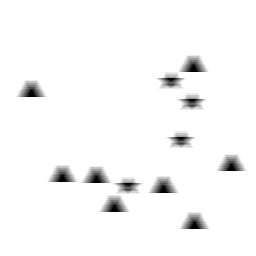
Squares: 0
Triangles: 8
Stars: 4
Total shapes: 12